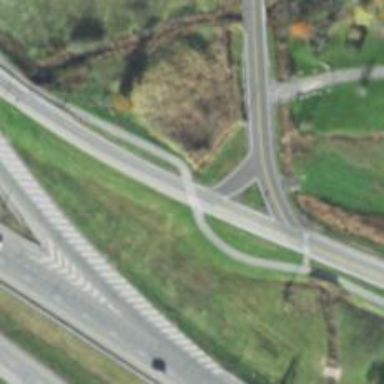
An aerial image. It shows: Asphalt cycleway with uncontrolled crossing.